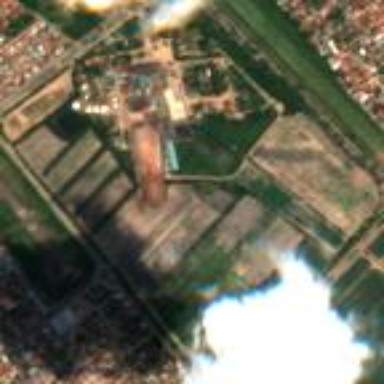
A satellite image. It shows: Sugar refinery located in industrial area.